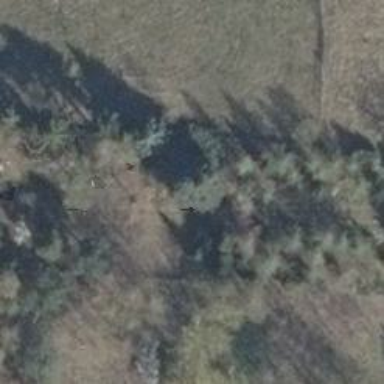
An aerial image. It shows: Row of trees in natural setting.